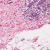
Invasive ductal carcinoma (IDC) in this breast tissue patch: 0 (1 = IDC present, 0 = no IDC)